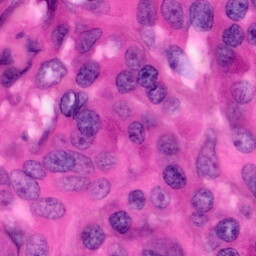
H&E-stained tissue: Pancreatic